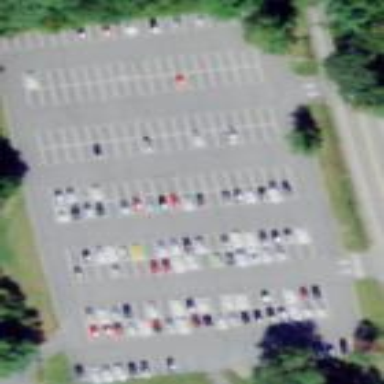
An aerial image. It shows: Parking area.